Question: I'm no expert in regex but I need to parse some input I have no control over, and make sure I filter away any strings that don't have A-z and/or 0-9.
When I run this,
'''
Pattern p = Pattern.compile("^[a-zA-Z0-9]*$"); //fixed typo
if(!p.matcher(gottenData).matches())
System.out.println(someData); //someData contains gottenData
'''
certain spaces + an unknown symbol somehow slip through the filter (gottenData is the red rectangle):

In case you're wondering, it DOES also display Text, it's not all like that.
For now, I don't mind the [?] as long as it also contains some string along with it.
Please help.
[EDIT] as far as I can tell from the (very large) input, the [?]'s are either white spaces either nothing at all; maybe there's some sort of encoding issue, also perhaps something to do with #text nodes (input is xml)
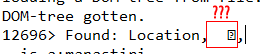
Answer: The * quantifier matches "zero or more", which means it will match a string that does not contain any of the characters in your class. Try the + quantifier, which means "One or more": '^[a-zA-Z0-9]+$' will match strings made up of alphanumeric characters only. '^.*[a-zA-Z0-9]+.*$' will match any string containing one or more alphanumeric characters, although the leading .* will make it much slower. If you use 'Matcher.lookingAt()' instead of 'Matcher.matches', it will not require a full string match and you can use the regex '[a-zA-Z0-9]+'.